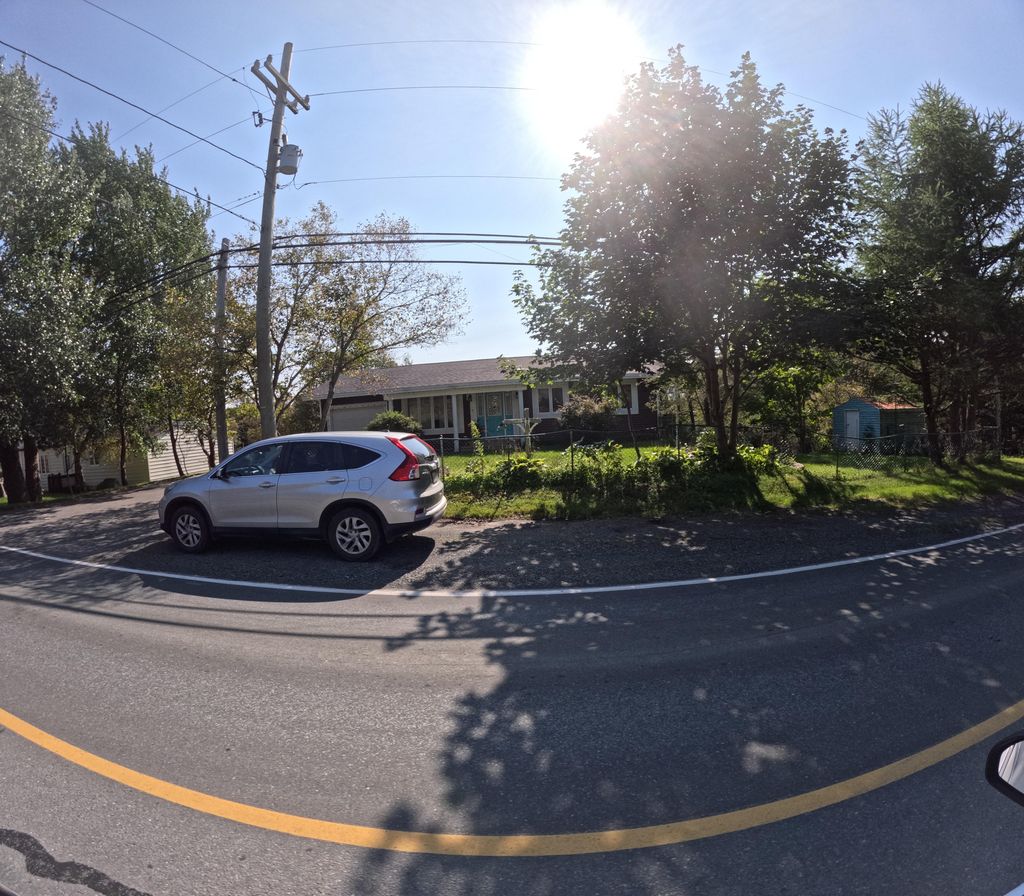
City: st_johns